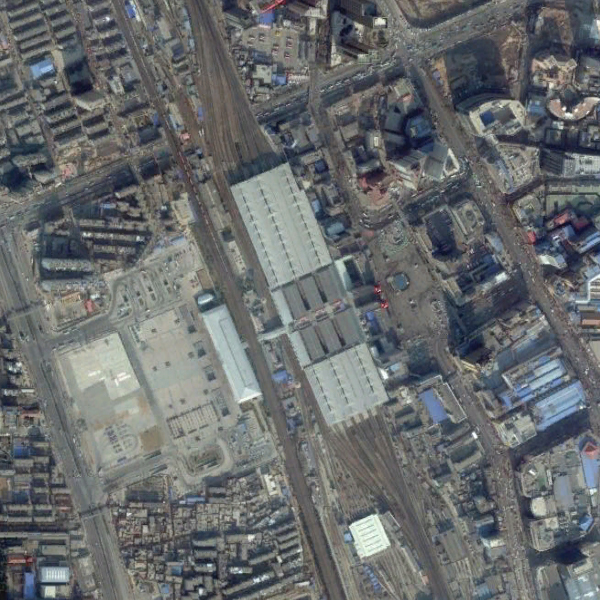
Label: RailwayStation